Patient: sex M, age 64
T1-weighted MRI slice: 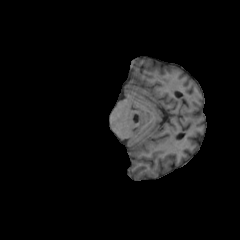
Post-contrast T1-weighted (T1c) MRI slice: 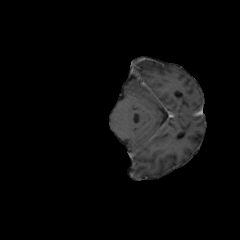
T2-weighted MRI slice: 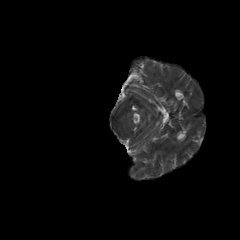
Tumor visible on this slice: no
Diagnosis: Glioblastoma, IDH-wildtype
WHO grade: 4